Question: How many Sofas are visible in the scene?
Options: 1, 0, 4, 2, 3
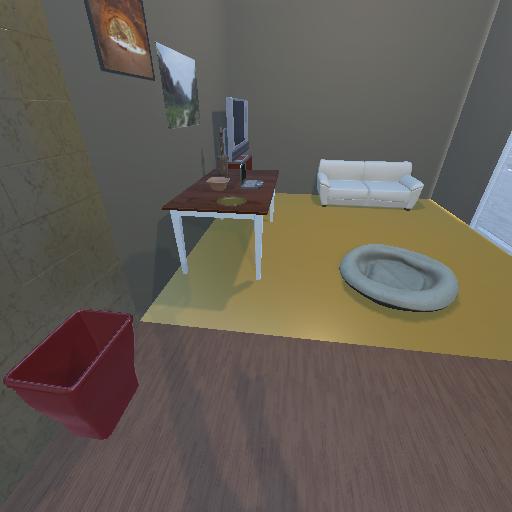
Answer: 1